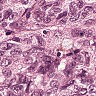
Metastatic tissue present: yes